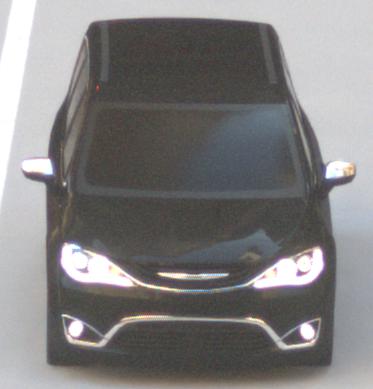
Make: Chrysler
Model: Pacifica
Detailed model: -
Model produced from: 2016
Model produced until: 2020
Doors: 5
Color: black
Road condition: dry road
Daytime: morning or afternoon
Contrast: low contrast